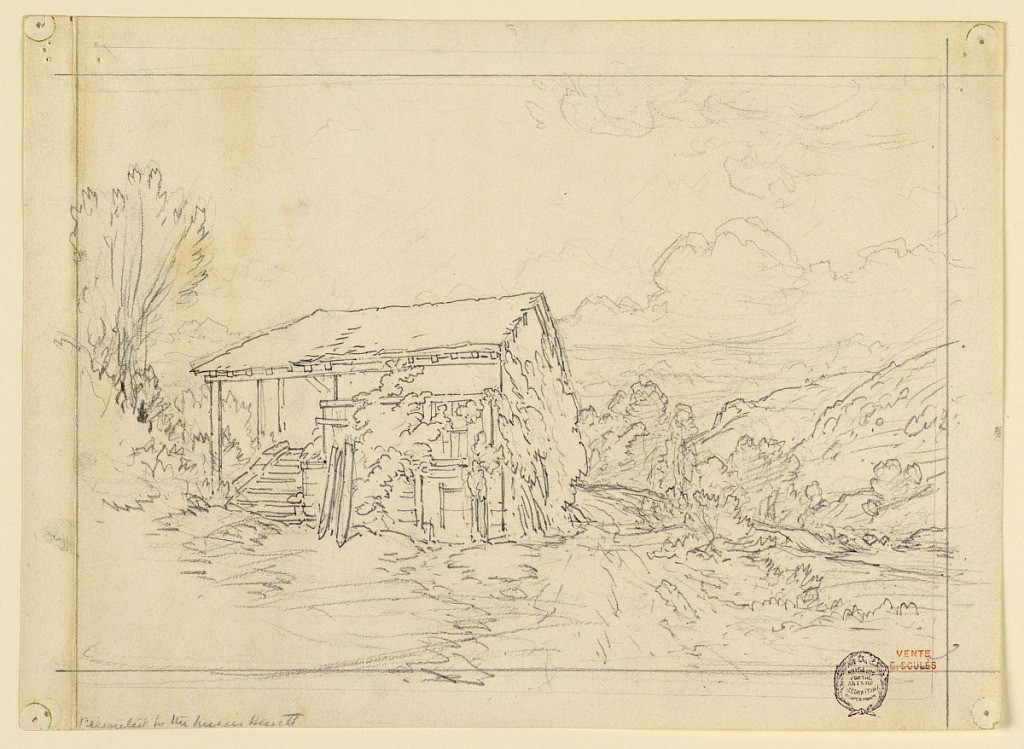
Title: A Peasant's House in a Valley
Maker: Eugène Edouard Soulès, French, 1811–1876
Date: ca. 1840
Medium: Graphite on paper
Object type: Drawing
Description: The house is at left. Framing lines.